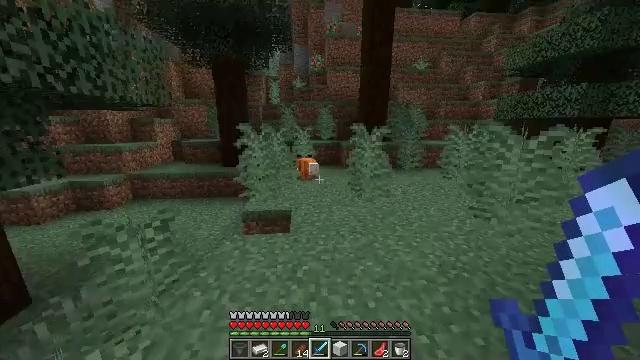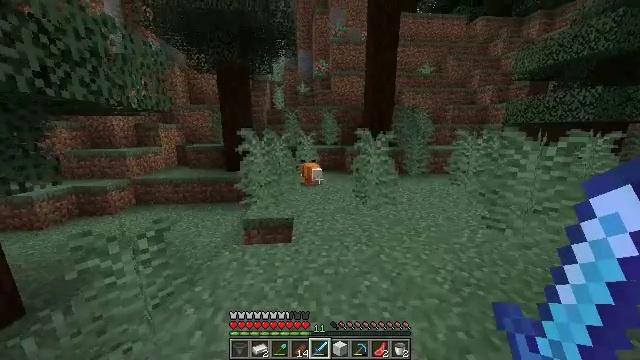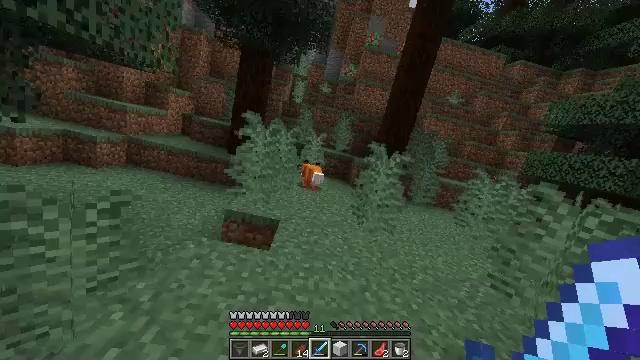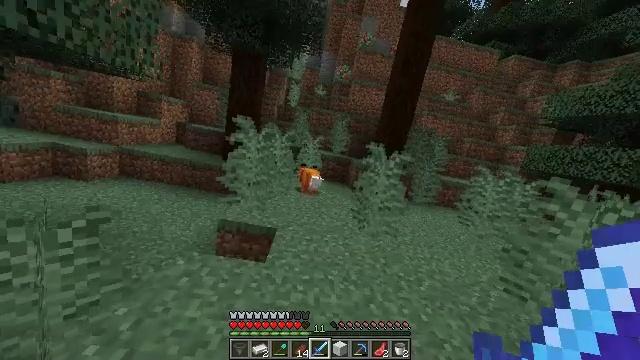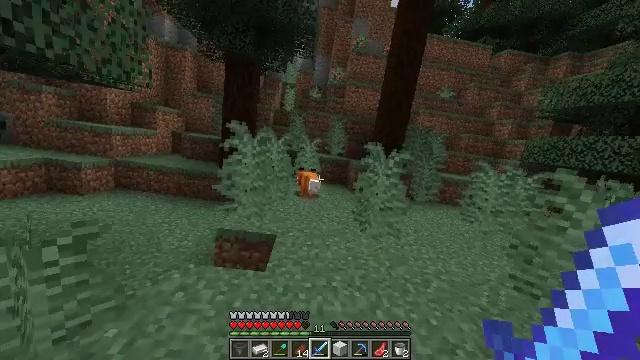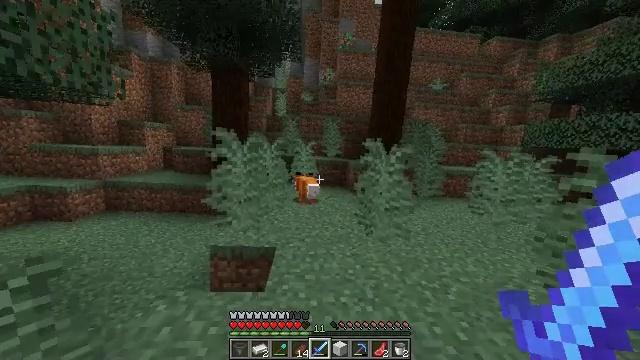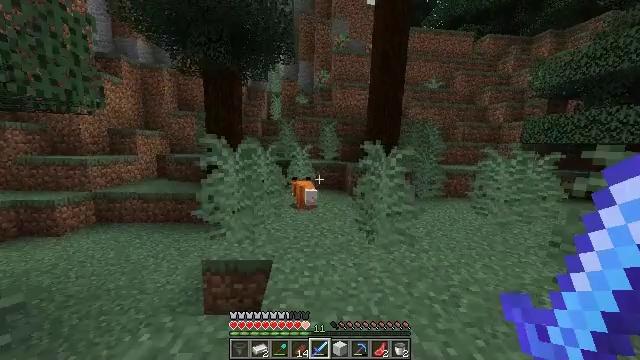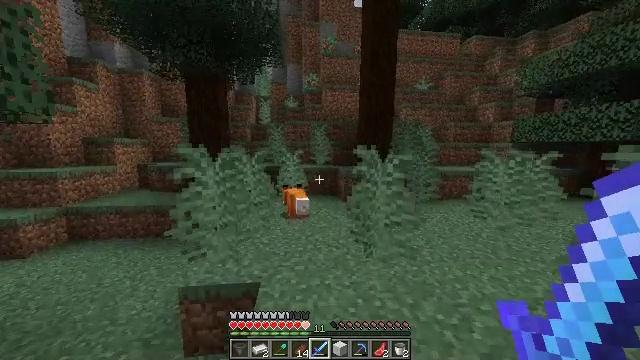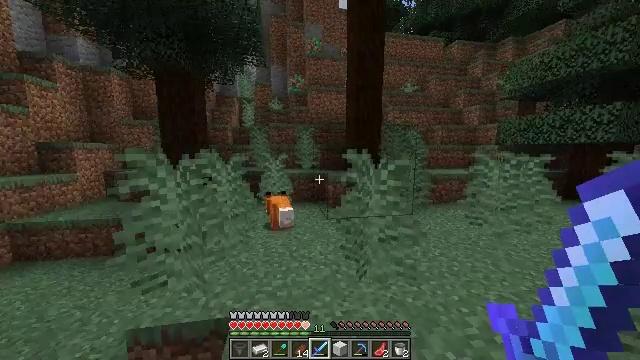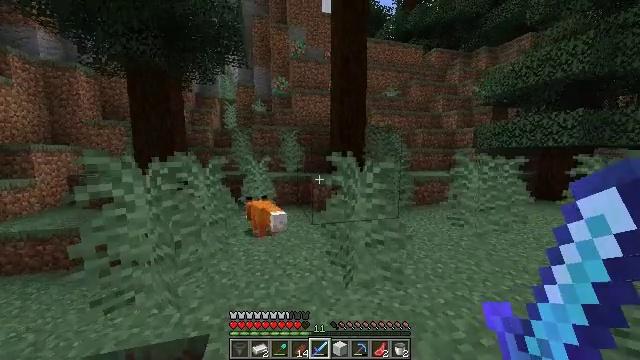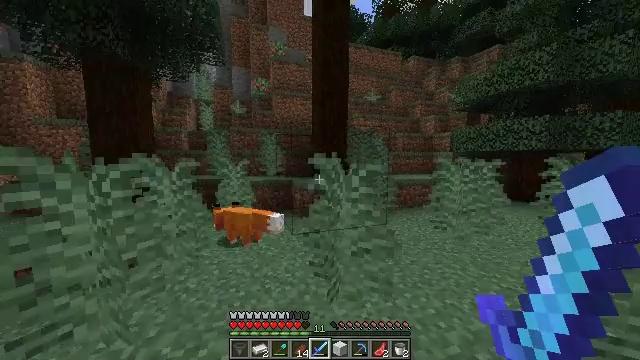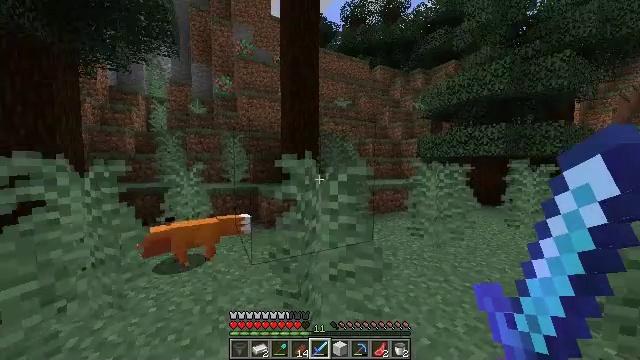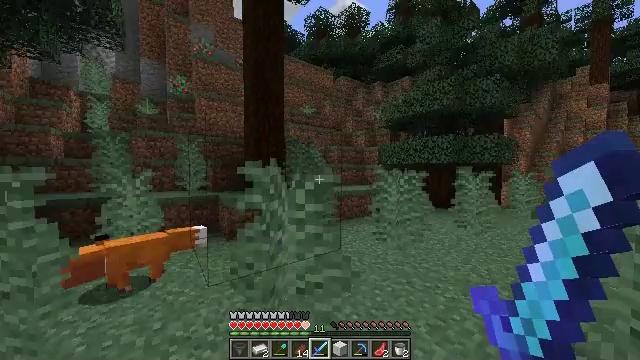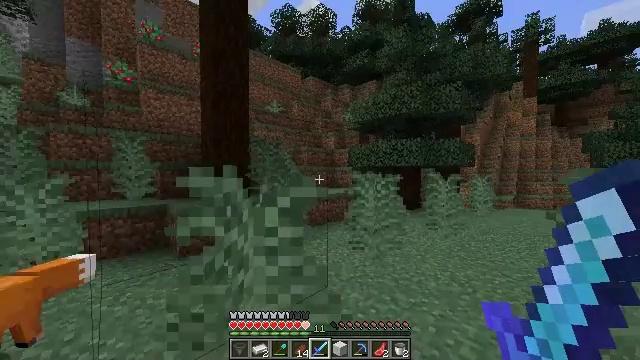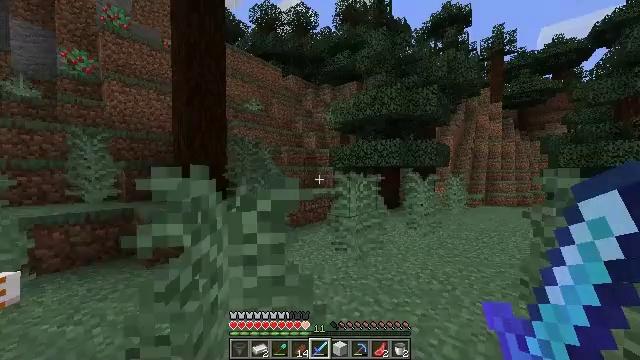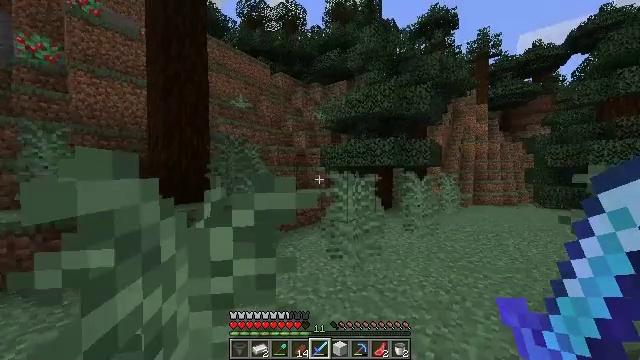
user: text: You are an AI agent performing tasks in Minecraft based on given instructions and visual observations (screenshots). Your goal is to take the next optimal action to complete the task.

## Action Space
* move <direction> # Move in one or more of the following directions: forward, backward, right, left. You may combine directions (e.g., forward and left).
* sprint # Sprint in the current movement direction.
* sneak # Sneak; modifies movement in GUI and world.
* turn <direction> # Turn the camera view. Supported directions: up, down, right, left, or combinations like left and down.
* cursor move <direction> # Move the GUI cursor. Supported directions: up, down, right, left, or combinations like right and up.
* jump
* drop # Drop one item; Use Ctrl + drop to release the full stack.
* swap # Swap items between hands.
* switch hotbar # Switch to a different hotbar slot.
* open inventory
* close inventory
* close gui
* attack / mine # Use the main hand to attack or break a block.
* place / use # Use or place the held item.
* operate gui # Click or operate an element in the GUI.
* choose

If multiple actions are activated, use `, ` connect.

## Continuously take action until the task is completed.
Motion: motion action
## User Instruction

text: Break the large fern to clear the space.
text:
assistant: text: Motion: move forward, sprint, turn left and up
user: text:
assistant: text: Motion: move forward, sprint
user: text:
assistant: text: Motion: move forward, sprint
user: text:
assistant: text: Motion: move forward, sprint
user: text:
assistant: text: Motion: move forward
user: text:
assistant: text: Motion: move forward
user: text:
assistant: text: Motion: move forward, turn right and up
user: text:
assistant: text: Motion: move forward, turn right
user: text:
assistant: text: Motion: move forward, turn right
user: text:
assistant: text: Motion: move forward, turn right
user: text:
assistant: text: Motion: move forward, sprint, turn right and up
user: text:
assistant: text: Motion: move forward, sprint, turn right and up
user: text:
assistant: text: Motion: move forward, sprint, turn right
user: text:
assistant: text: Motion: move forward, sprint, turn right
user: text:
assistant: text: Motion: move forward, turn right
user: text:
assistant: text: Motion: move forward, turn right
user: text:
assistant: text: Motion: move forward
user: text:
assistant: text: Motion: move forward
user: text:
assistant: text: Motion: move forward
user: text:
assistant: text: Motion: move forward
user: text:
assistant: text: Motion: move forward, sprint, turn right
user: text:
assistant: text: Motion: move forward, sprint, turn right and down
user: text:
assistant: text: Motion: move forward, sprint, turn right and down
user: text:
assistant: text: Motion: move forward, turn right
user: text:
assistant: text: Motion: move forward and move right
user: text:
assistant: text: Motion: move forward and move right
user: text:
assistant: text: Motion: move forward and move right
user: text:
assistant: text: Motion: move forward and move right, turn left
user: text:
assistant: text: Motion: move forward, sprint, turn left and up
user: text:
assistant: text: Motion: move forward, sprint, turn left and up